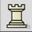
Piece: wR